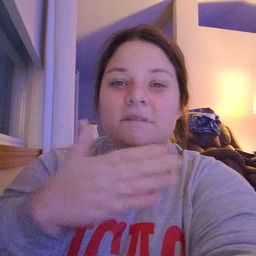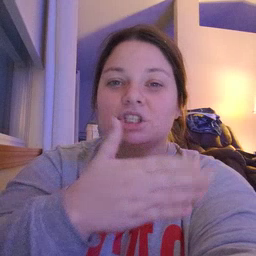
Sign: fish